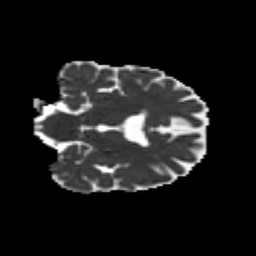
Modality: MD
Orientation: coronal
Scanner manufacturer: siemens
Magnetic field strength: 3 T
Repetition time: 8.8 s
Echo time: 0.085 s